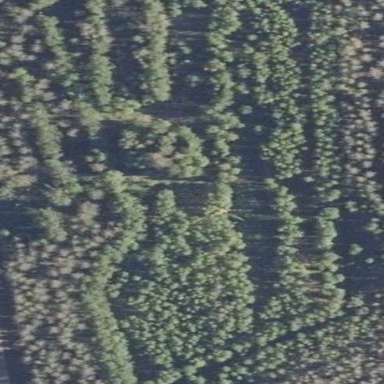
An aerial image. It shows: Patch of scrub vegetation.